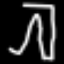
Label: pants